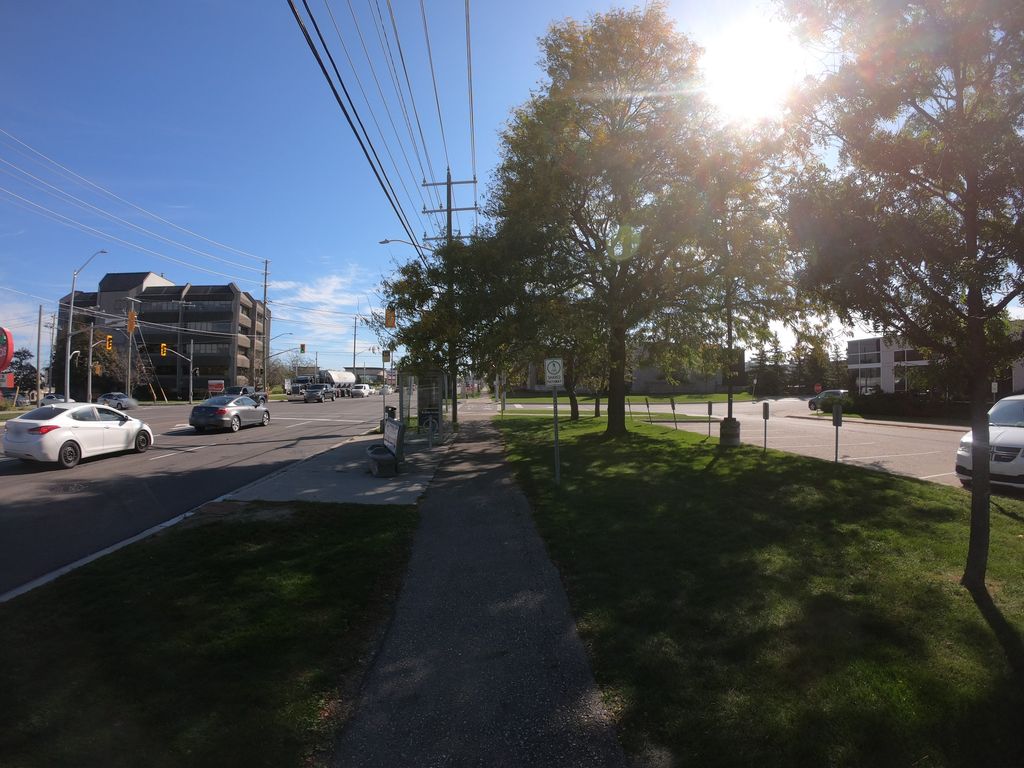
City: kitchener-waterloo